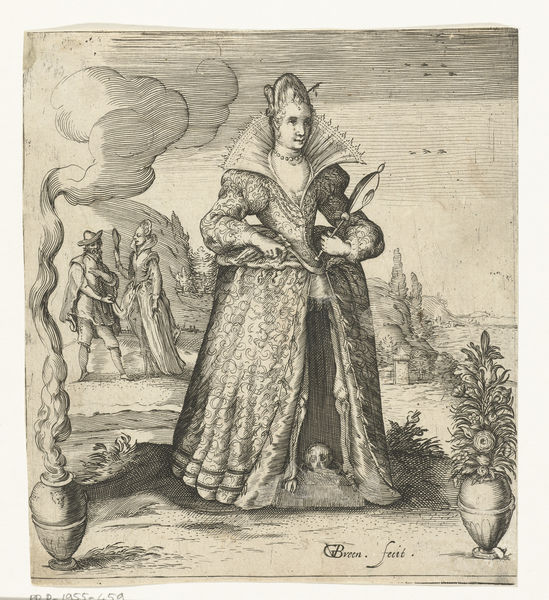
Titel: IJdelheid
Künstler: Gillis van Breen
Standort: Amsterdam
Institution: Rijksmuseum
Schlagwörter: feuer, mann, wasser, frau, kleid, dame, faru, kragen, schädel, tod, vögel, rauch, paar, vase, dampf, stich, skelett, zepter, damof